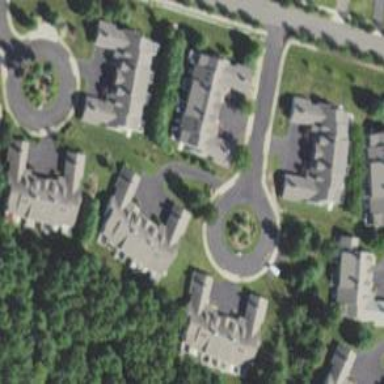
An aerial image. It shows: Driveway.